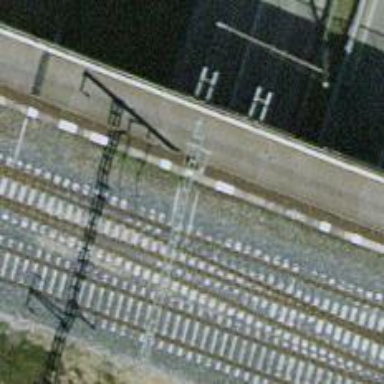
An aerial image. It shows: Railway bridge with electrified contact line. There is one track on the bridge.